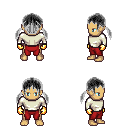
a pixel art fantasy rpg character, male body template, human, tanned skin, white long-sleeve shirt, red pants, gray twin-tailed hairstyle, gold gloves, four views (front, back, left, right), 2x2 character sprite sheet, small pixel art, hard edges, no anti-aliasing